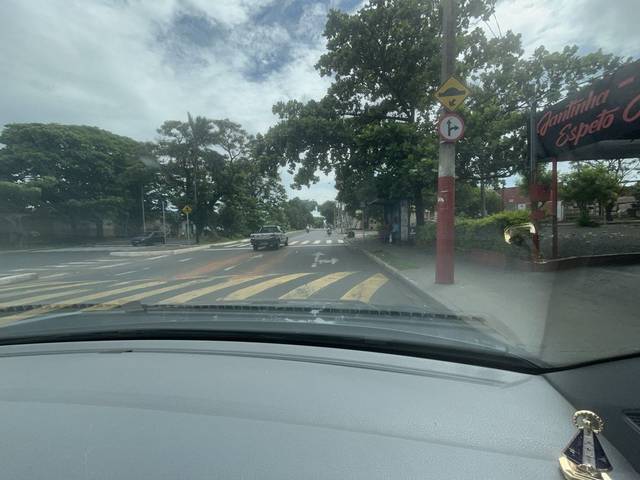
Region: Brazil
Coordinates: -18.941, -48.309